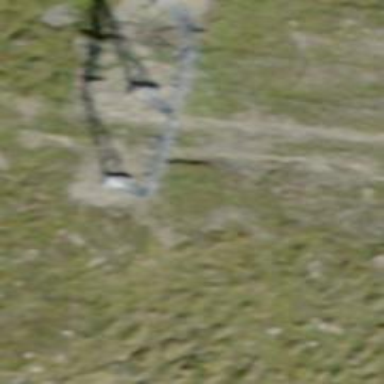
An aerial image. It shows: Pylon for aerialway.